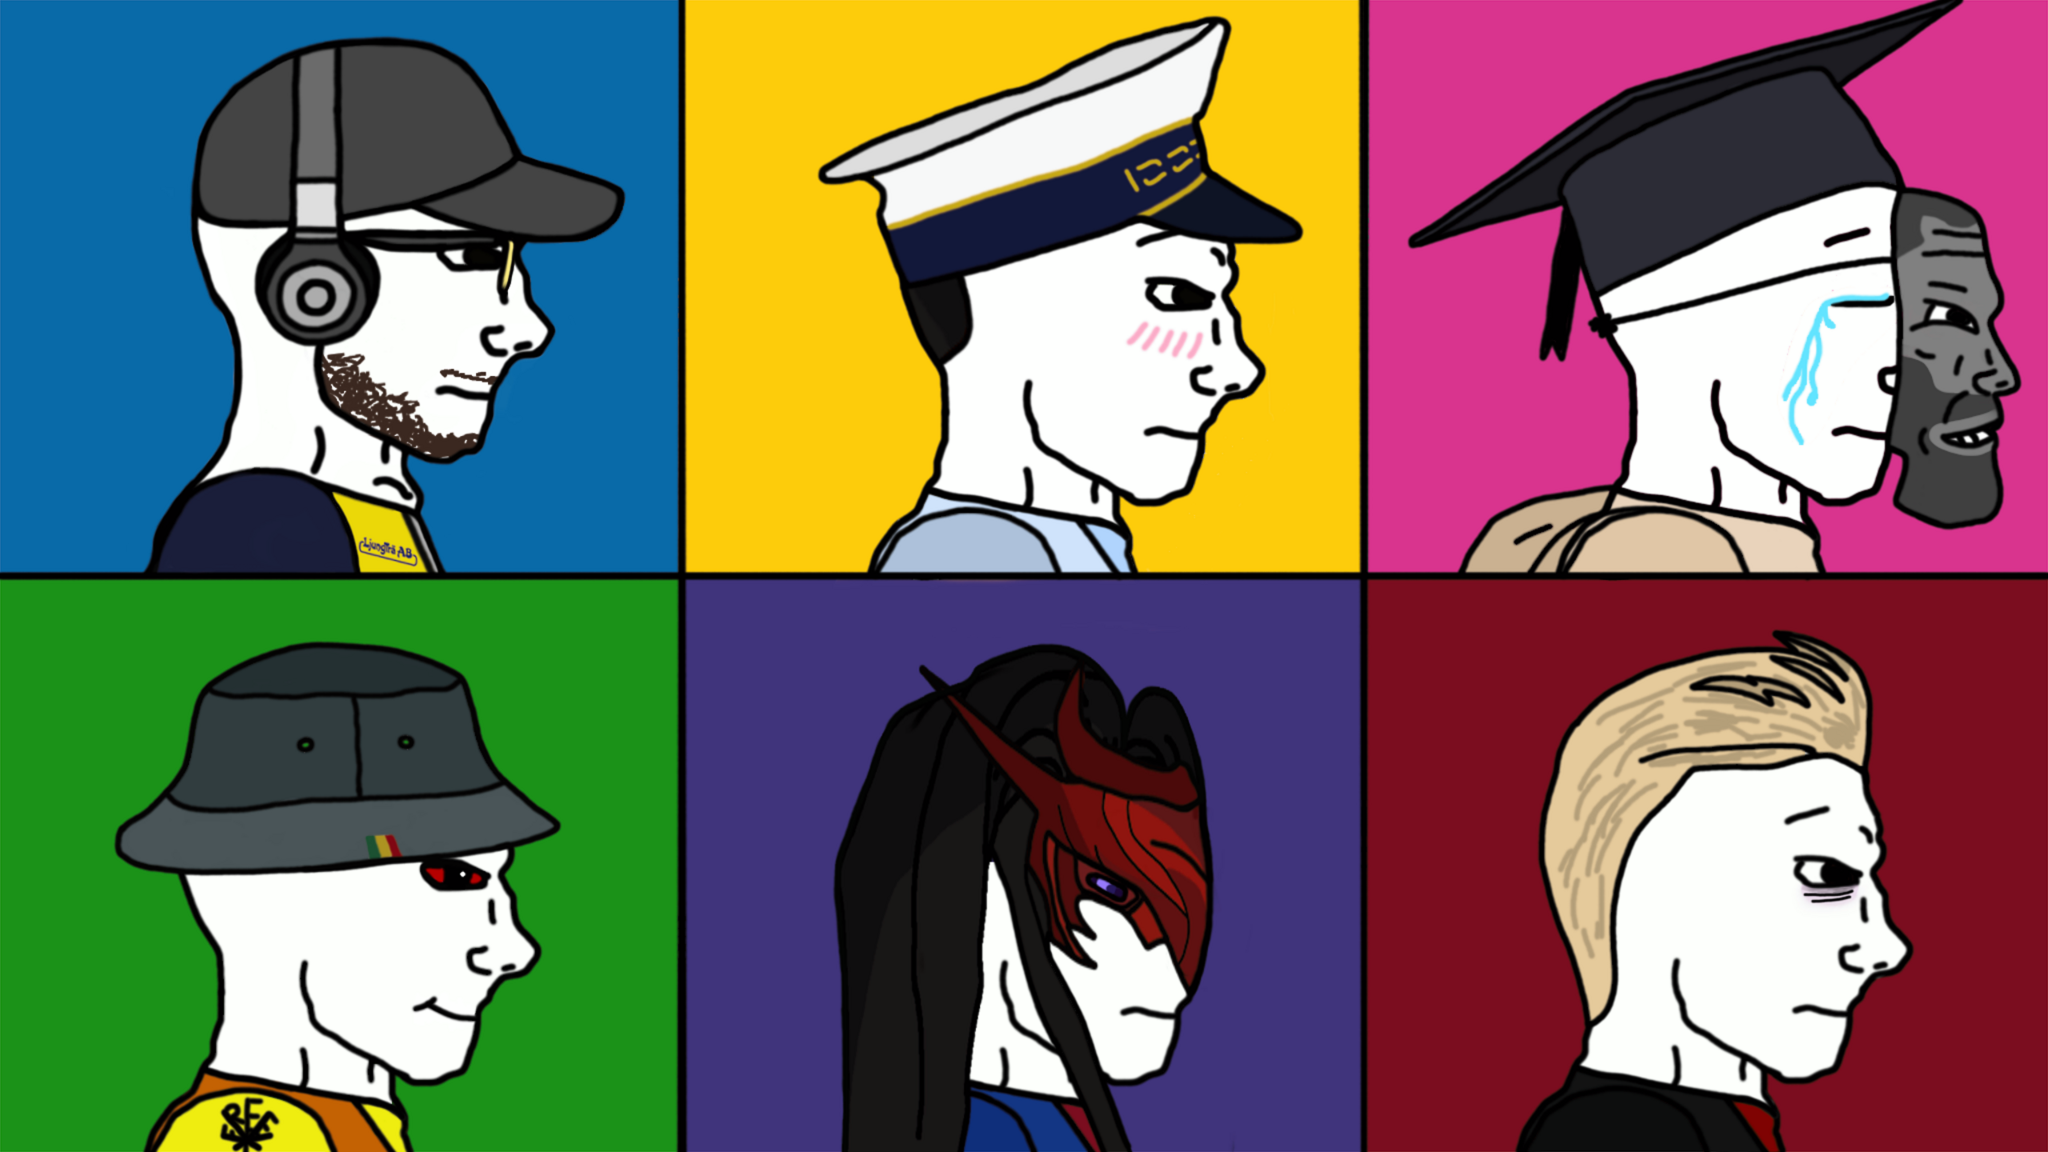
Label: 5_Wojak_with_Background